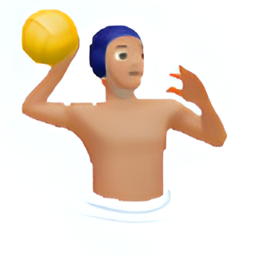
Name: water polo
Emoji: 🤽🏼
Group: People & Body
Sub-group: person-sport